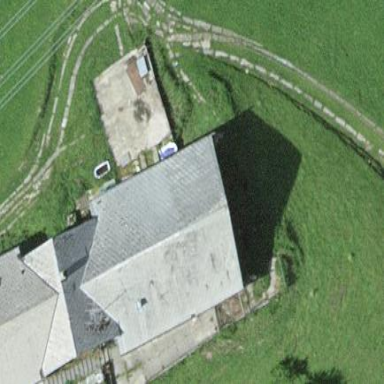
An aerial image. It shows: Gabled roof on farm auxiliary building.